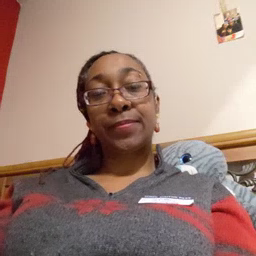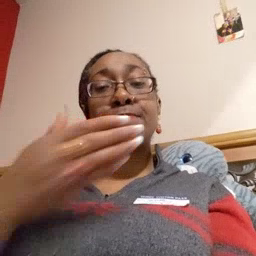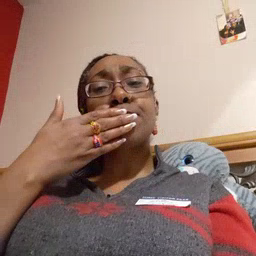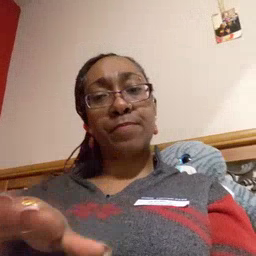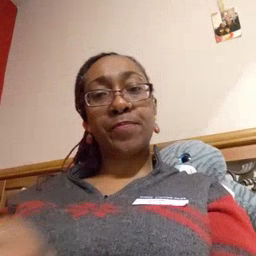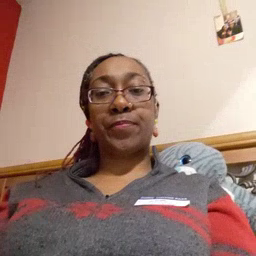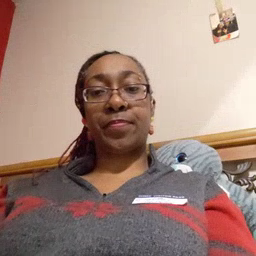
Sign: bad